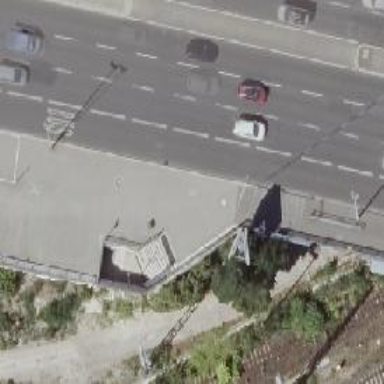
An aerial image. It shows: Subway entrance.